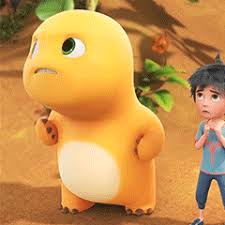
Label: nailong